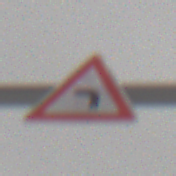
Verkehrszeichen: KurveLinks
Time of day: MorningAfternoon
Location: Outdoor (Nature)
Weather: Overcast
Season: Winter
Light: Natural